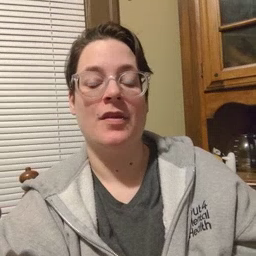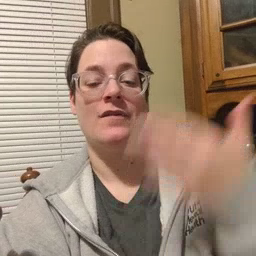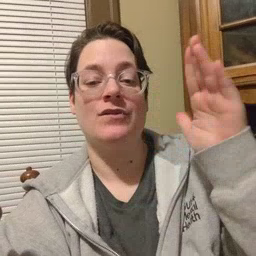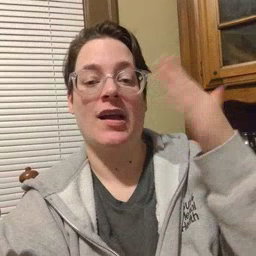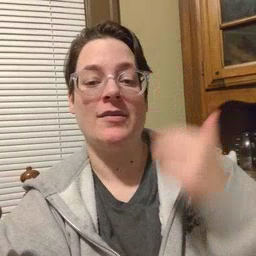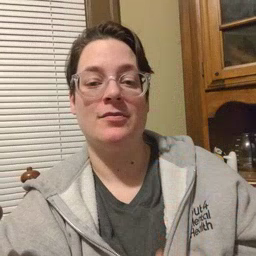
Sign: flag